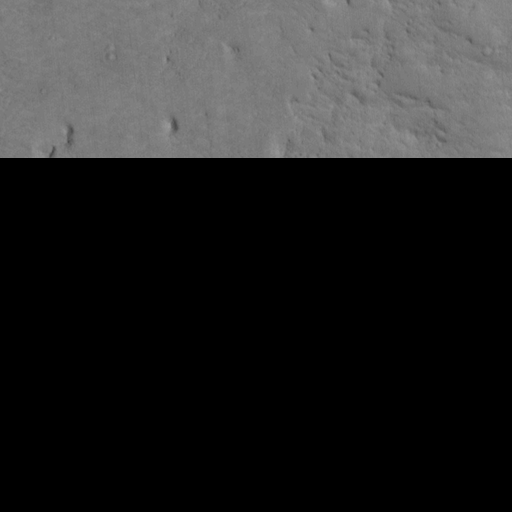
Classes present: Background